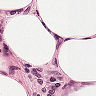
Metastatic tissue present: no